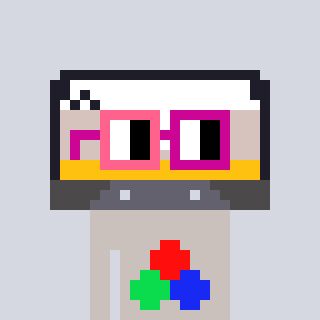
a pixel art character with square pink and red glasses, a cassette tape-shaped head and a foggrey-colored body on a cool background